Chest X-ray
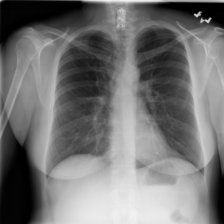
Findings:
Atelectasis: negative
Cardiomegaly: negative
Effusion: negative
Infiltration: negative
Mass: negative
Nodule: negative
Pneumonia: negative
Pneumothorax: negative
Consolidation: negative
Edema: negative
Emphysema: negative
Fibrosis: negative
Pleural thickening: negative
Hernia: negative